Question: Is there a way to limit ':Ag' output so it always takes one line and doesn't blow up the quickfix window?
At the moment it looks like this and it's awful. I can't see filenames, everything is super slow and just sucks:

For the record, I scrolled Quickfix window a bit to illustrate the point better. And while it is usable via ':cn' ':cp', I would like to be able to quickly glance over the results with 'j' 'k'.
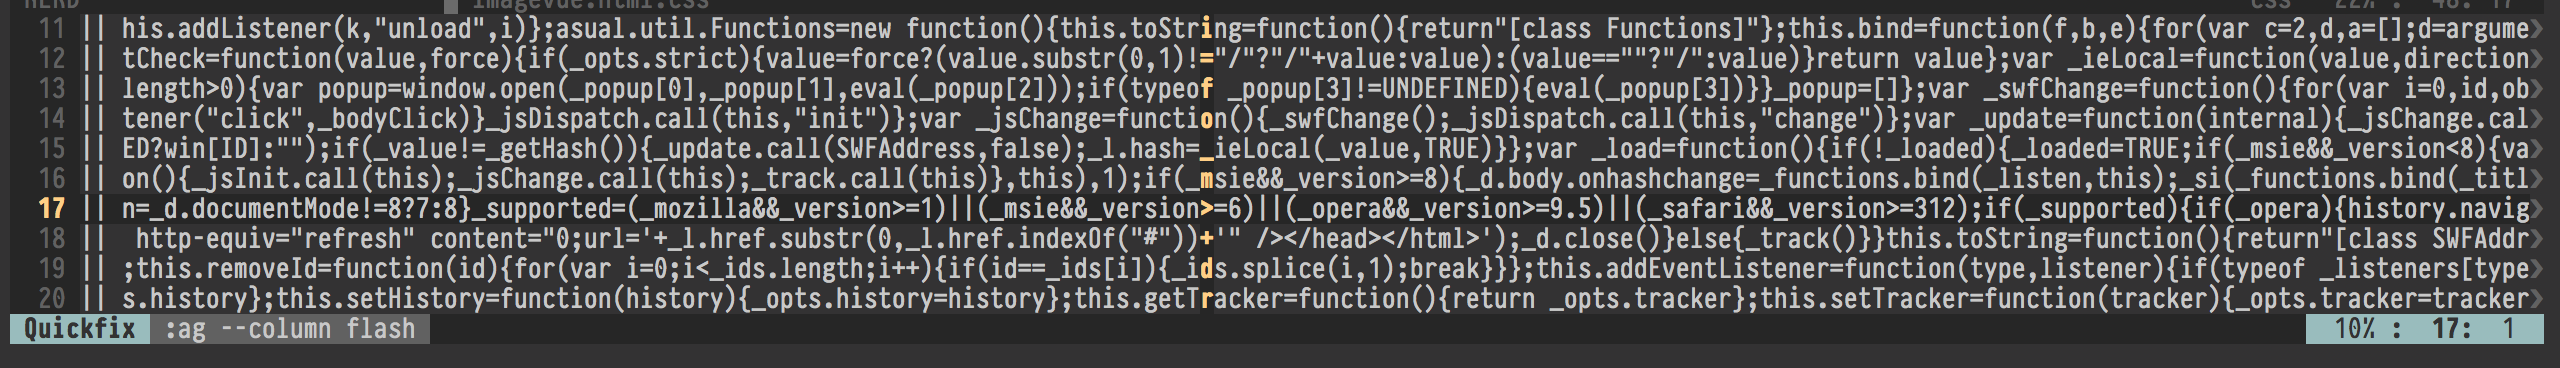
Answer: Looking over the man page, there does not seem to be any way to limit the output built into Ag itself.
Is there another way of limiting the line length? Actually, you do have the built in "cut" command in Linux, e.g. using it on the shell:
'''
ag --column foo | cut -c 1-80
'''
Limit all lines to 80.
Now we have to make 'ag.vim' execute our specially crafted command, for which the 'g:agprg' exists. So the first thing I thought of is this:
'''
let g:agprg='ag --column \| cut -c 1-80' " doesn't work
'''
The problem with this is that the 'ag.vim' plugin just appends extra arguments to the end, and thus you end up executing something like 'ag --column | cut -c 1-80 something-i-searched-for'. Is there a way to directly "insert" the arguments before the |?
One trick is to use a temporary shell function, like this:
'''
f() { ag --column "$@" | cut -c 1-80 }; f something-i-search-for
'''
Unfortunately, we still can't use this. 'ag.vim' checks whether or not the first word is an actual command. So it complains that no executable by the name of "f()" exists. So my final solution:
'''
let g:agprg='true ; f(){ ag --column "$@" \| cut -c 1-80 }; f'
'''
As 'true' always exists and doesn't do anything except return true, this works!
To your actual screenwidth instead of '80', you could use:
'''
let g:agprg='true ; f(){ ag --column "$@" \| cut -c 1-'.(&columns - 6).' }; f'
'''
I added the magic '- 6' here to account for the extra characters Vim itself adds.